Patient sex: M
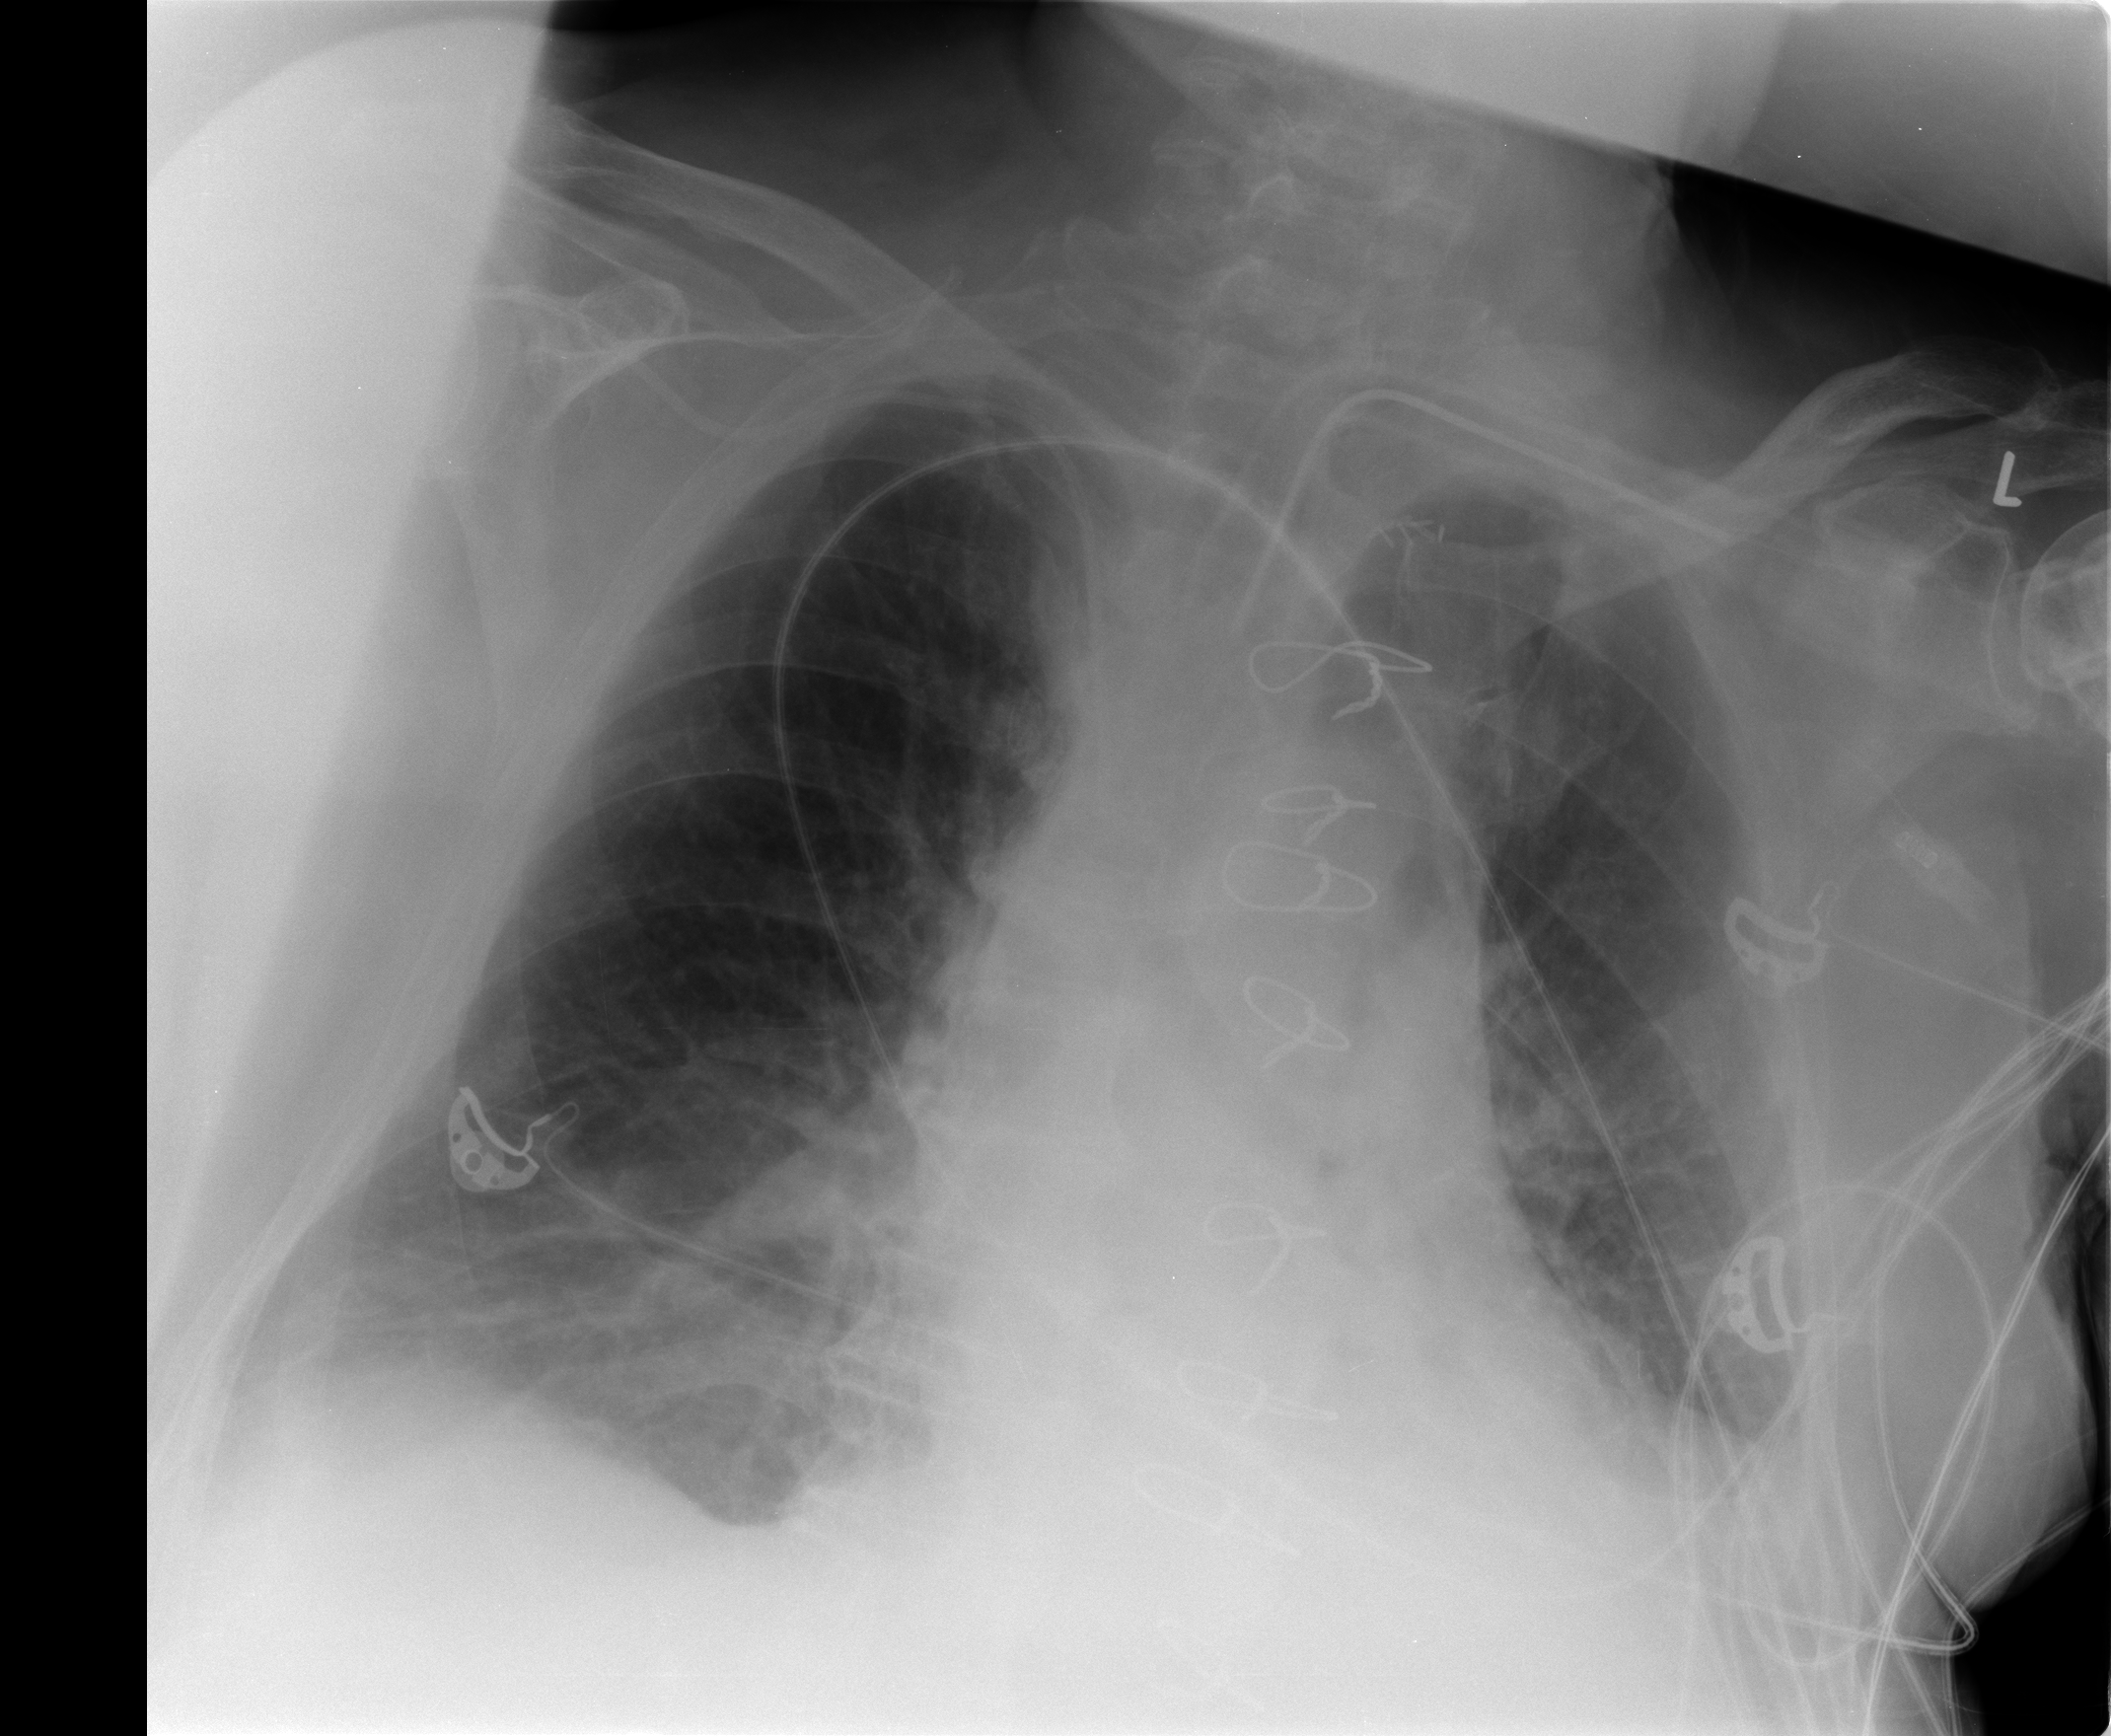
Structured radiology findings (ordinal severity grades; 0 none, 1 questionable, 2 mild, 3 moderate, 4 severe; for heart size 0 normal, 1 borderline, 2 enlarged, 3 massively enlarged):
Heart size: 2
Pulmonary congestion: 1
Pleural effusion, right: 2
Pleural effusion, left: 2
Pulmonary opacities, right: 3
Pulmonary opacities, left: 1
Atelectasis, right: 2
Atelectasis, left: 2